The image folds the raw vibration samples of a bearing signal into a 2-D grayscale square (signal-to-image encoding). Diagnose the bearing from this image, choosing from: normal, inner_race, outer_race, ball.
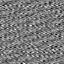
Answer: outer_race